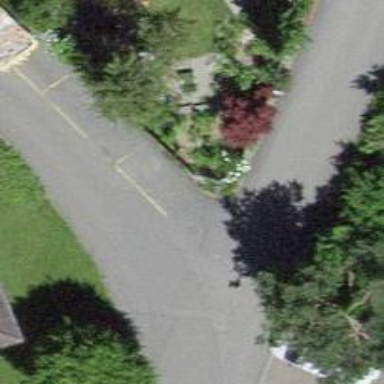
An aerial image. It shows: Residential road with asphalt surface.